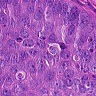
Metastatic tissue present: yes